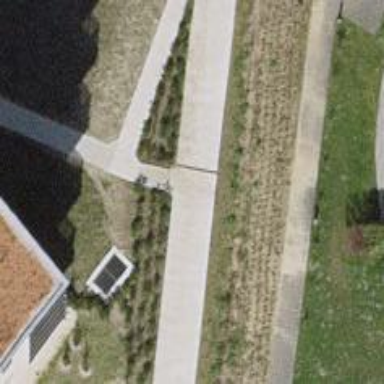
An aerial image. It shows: Concrete footway.